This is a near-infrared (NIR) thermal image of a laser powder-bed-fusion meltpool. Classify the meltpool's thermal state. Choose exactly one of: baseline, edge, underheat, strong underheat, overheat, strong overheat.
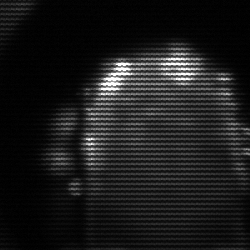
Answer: baseline